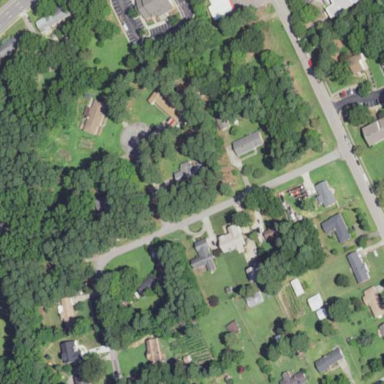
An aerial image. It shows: Residential area within neighborhood.